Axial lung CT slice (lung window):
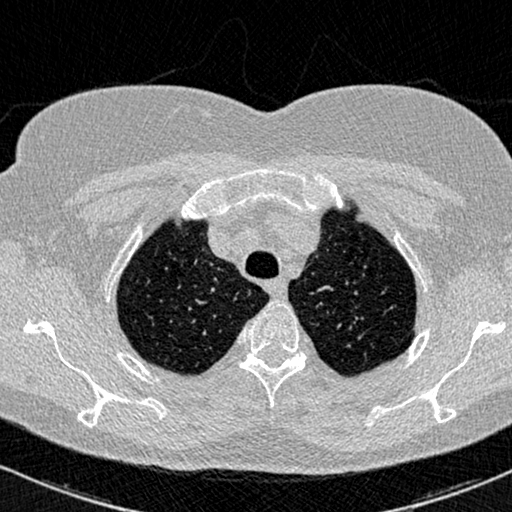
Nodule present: no